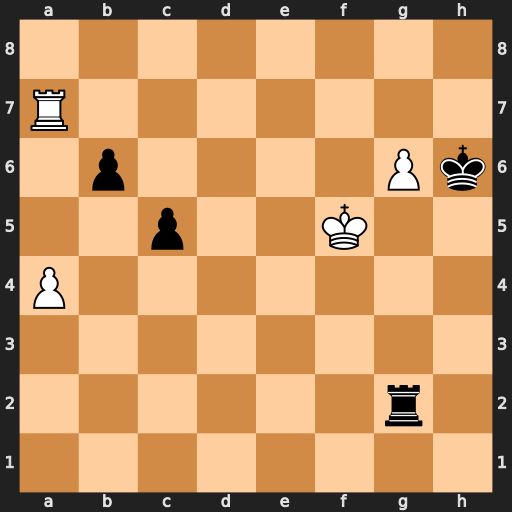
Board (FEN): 8/R7/1p4Pk/2p2K2/P7/8/6r1/8
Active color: w
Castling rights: -
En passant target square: -
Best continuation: Rh7#